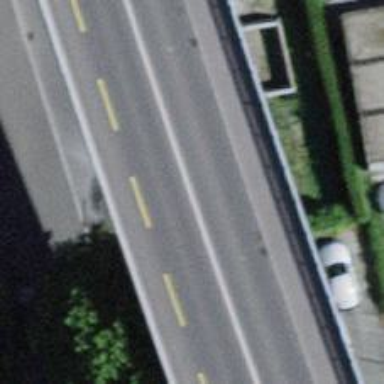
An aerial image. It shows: Viaduct bridge on primary highway.